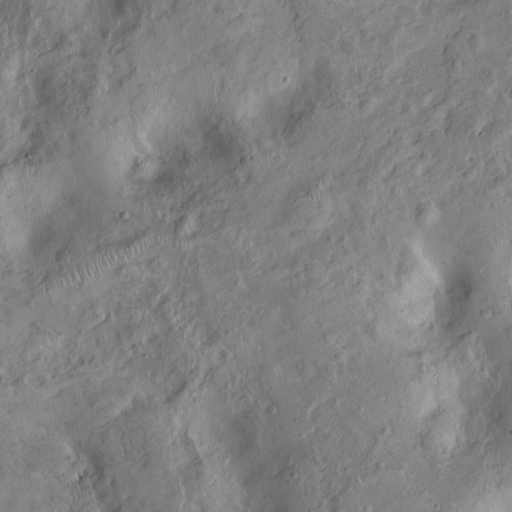
Classes present: Background, Cone